Question: I'm having trouble in styling the bootstrap button group using button_to.

As shown above, I would like to have something like in the bottom, but currently I'm having a problem with button with "4" when using "button_to" helper.
My code looks like this:
'''
<div class="btn-group btn-group-sm">
<button type="button" class="btn btn-default">1</button>
<button type="button" class="btn btn-default">2</button>
<button type="button" class="btn btn-default">3</button>
<%= button_to "4", {:action => "new", :id => 1}, :class => "btn btn-default" %>
<button type="button" class="btn btn-default">5</button>
<button type="button" class="btn btn-default">6</button>
</div>
'''
please help me to fix it.
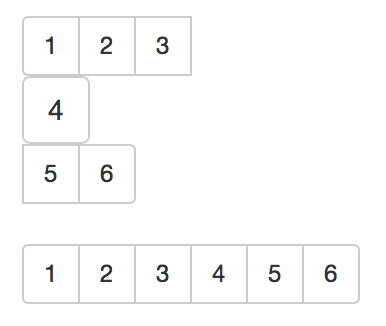
Answer: I ended up with following code.
It works fine, now.
'''
<%= link_to "4", {:action => "new", :id => 1}, class: "btn btn-default", role: "button" %>
'''